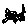
Label: cat